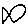
Label: fish